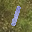
Label: 1